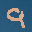
Label: 9